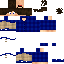
A male human skin with medium skin, wearing brown long hair dressed in a blue tshirt and brown pants, featuring a closed mouth.